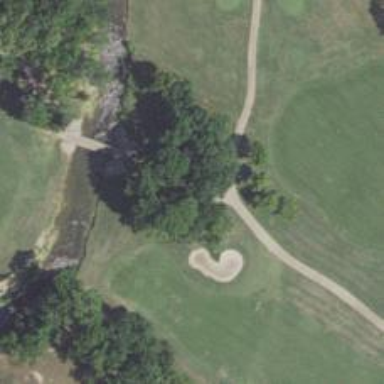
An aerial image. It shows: Path for both road and golf.